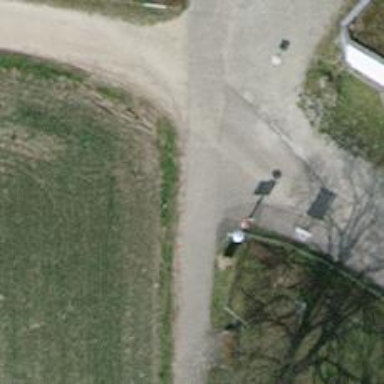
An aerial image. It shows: Concrete path.